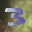
Label: 3